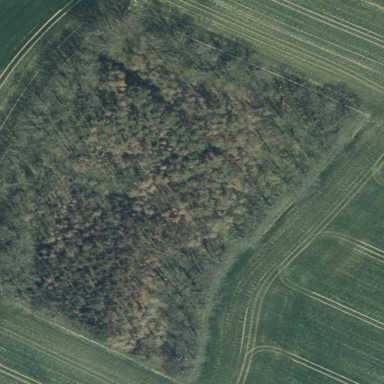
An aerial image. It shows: Forest area.